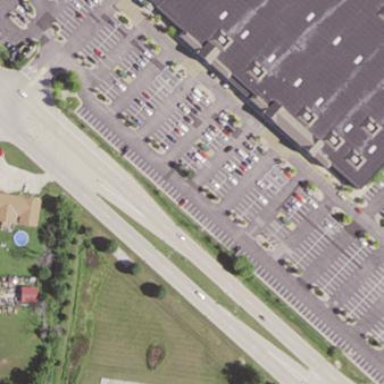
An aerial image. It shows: Paved parking area.